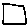
Label: square